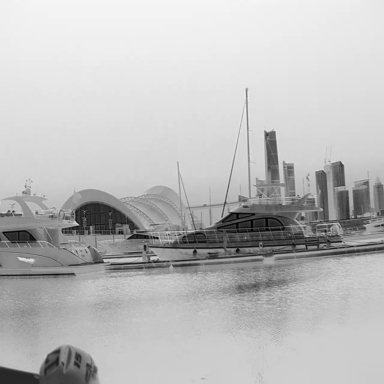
There are four canoes in the infrared image.